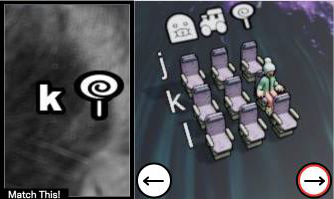
Task: seats
Answer: yes